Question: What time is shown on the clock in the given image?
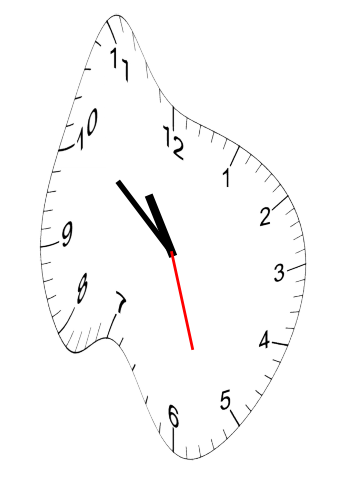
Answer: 10:51:27